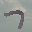
Label: 7